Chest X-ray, AP view. Patient: 58 years old, sex M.
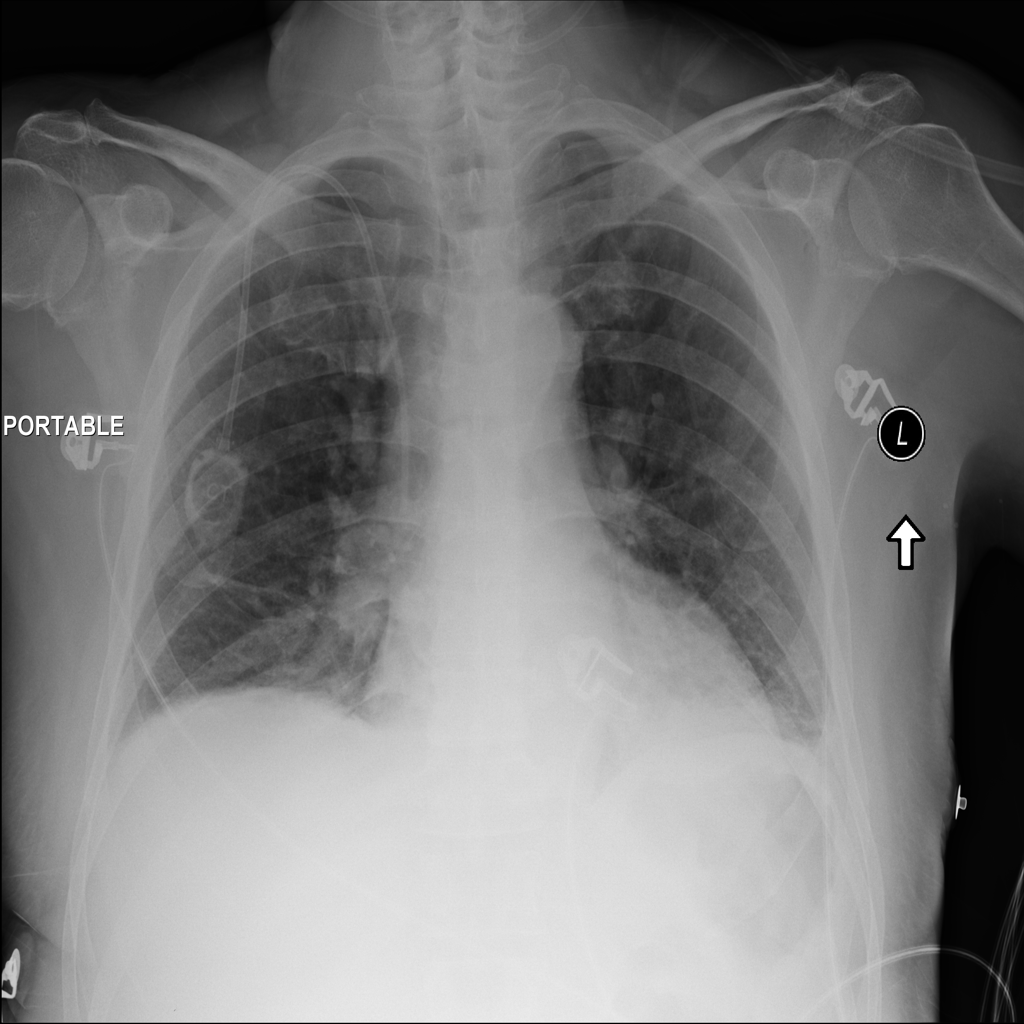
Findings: Atelectasis, Infiltration